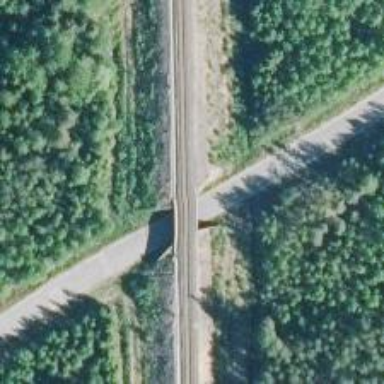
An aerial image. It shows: Bridge over railway with continuous electrified contact line.